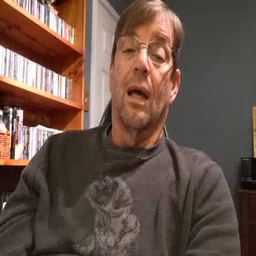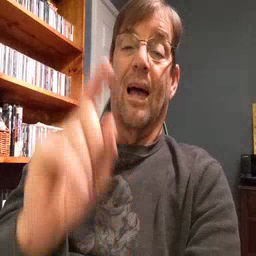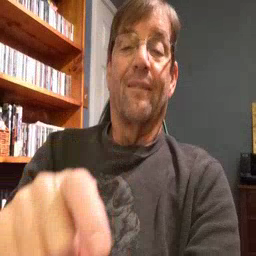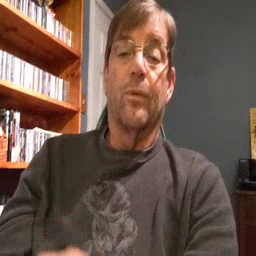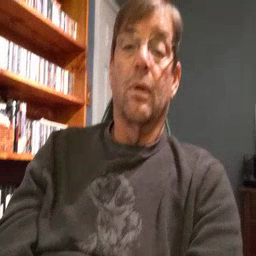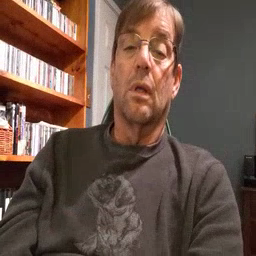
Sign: haveto